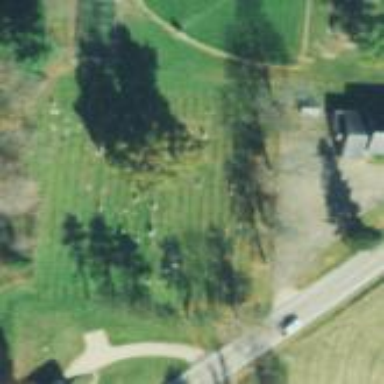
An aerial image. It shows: Cemetery.